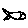
Label: fish